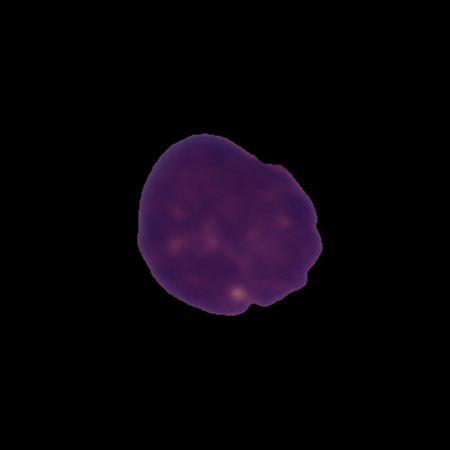
Label: healthy